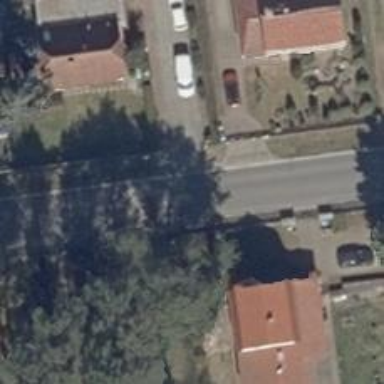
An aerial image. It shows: Smooth asphalt road in residential area.